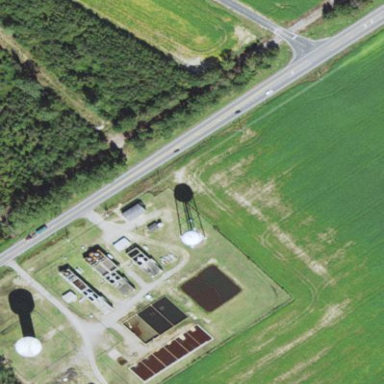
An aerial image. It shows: Wastewater plant.